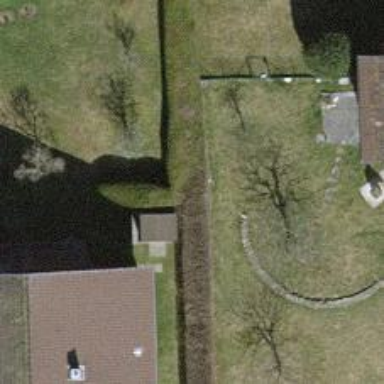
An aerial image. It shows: Hedge acting as barrier.